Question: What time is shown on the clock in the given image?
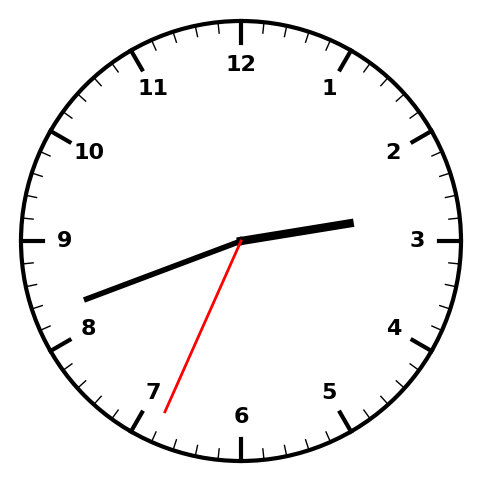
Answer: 02:41:34